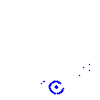
Particle: kaon